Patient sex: M
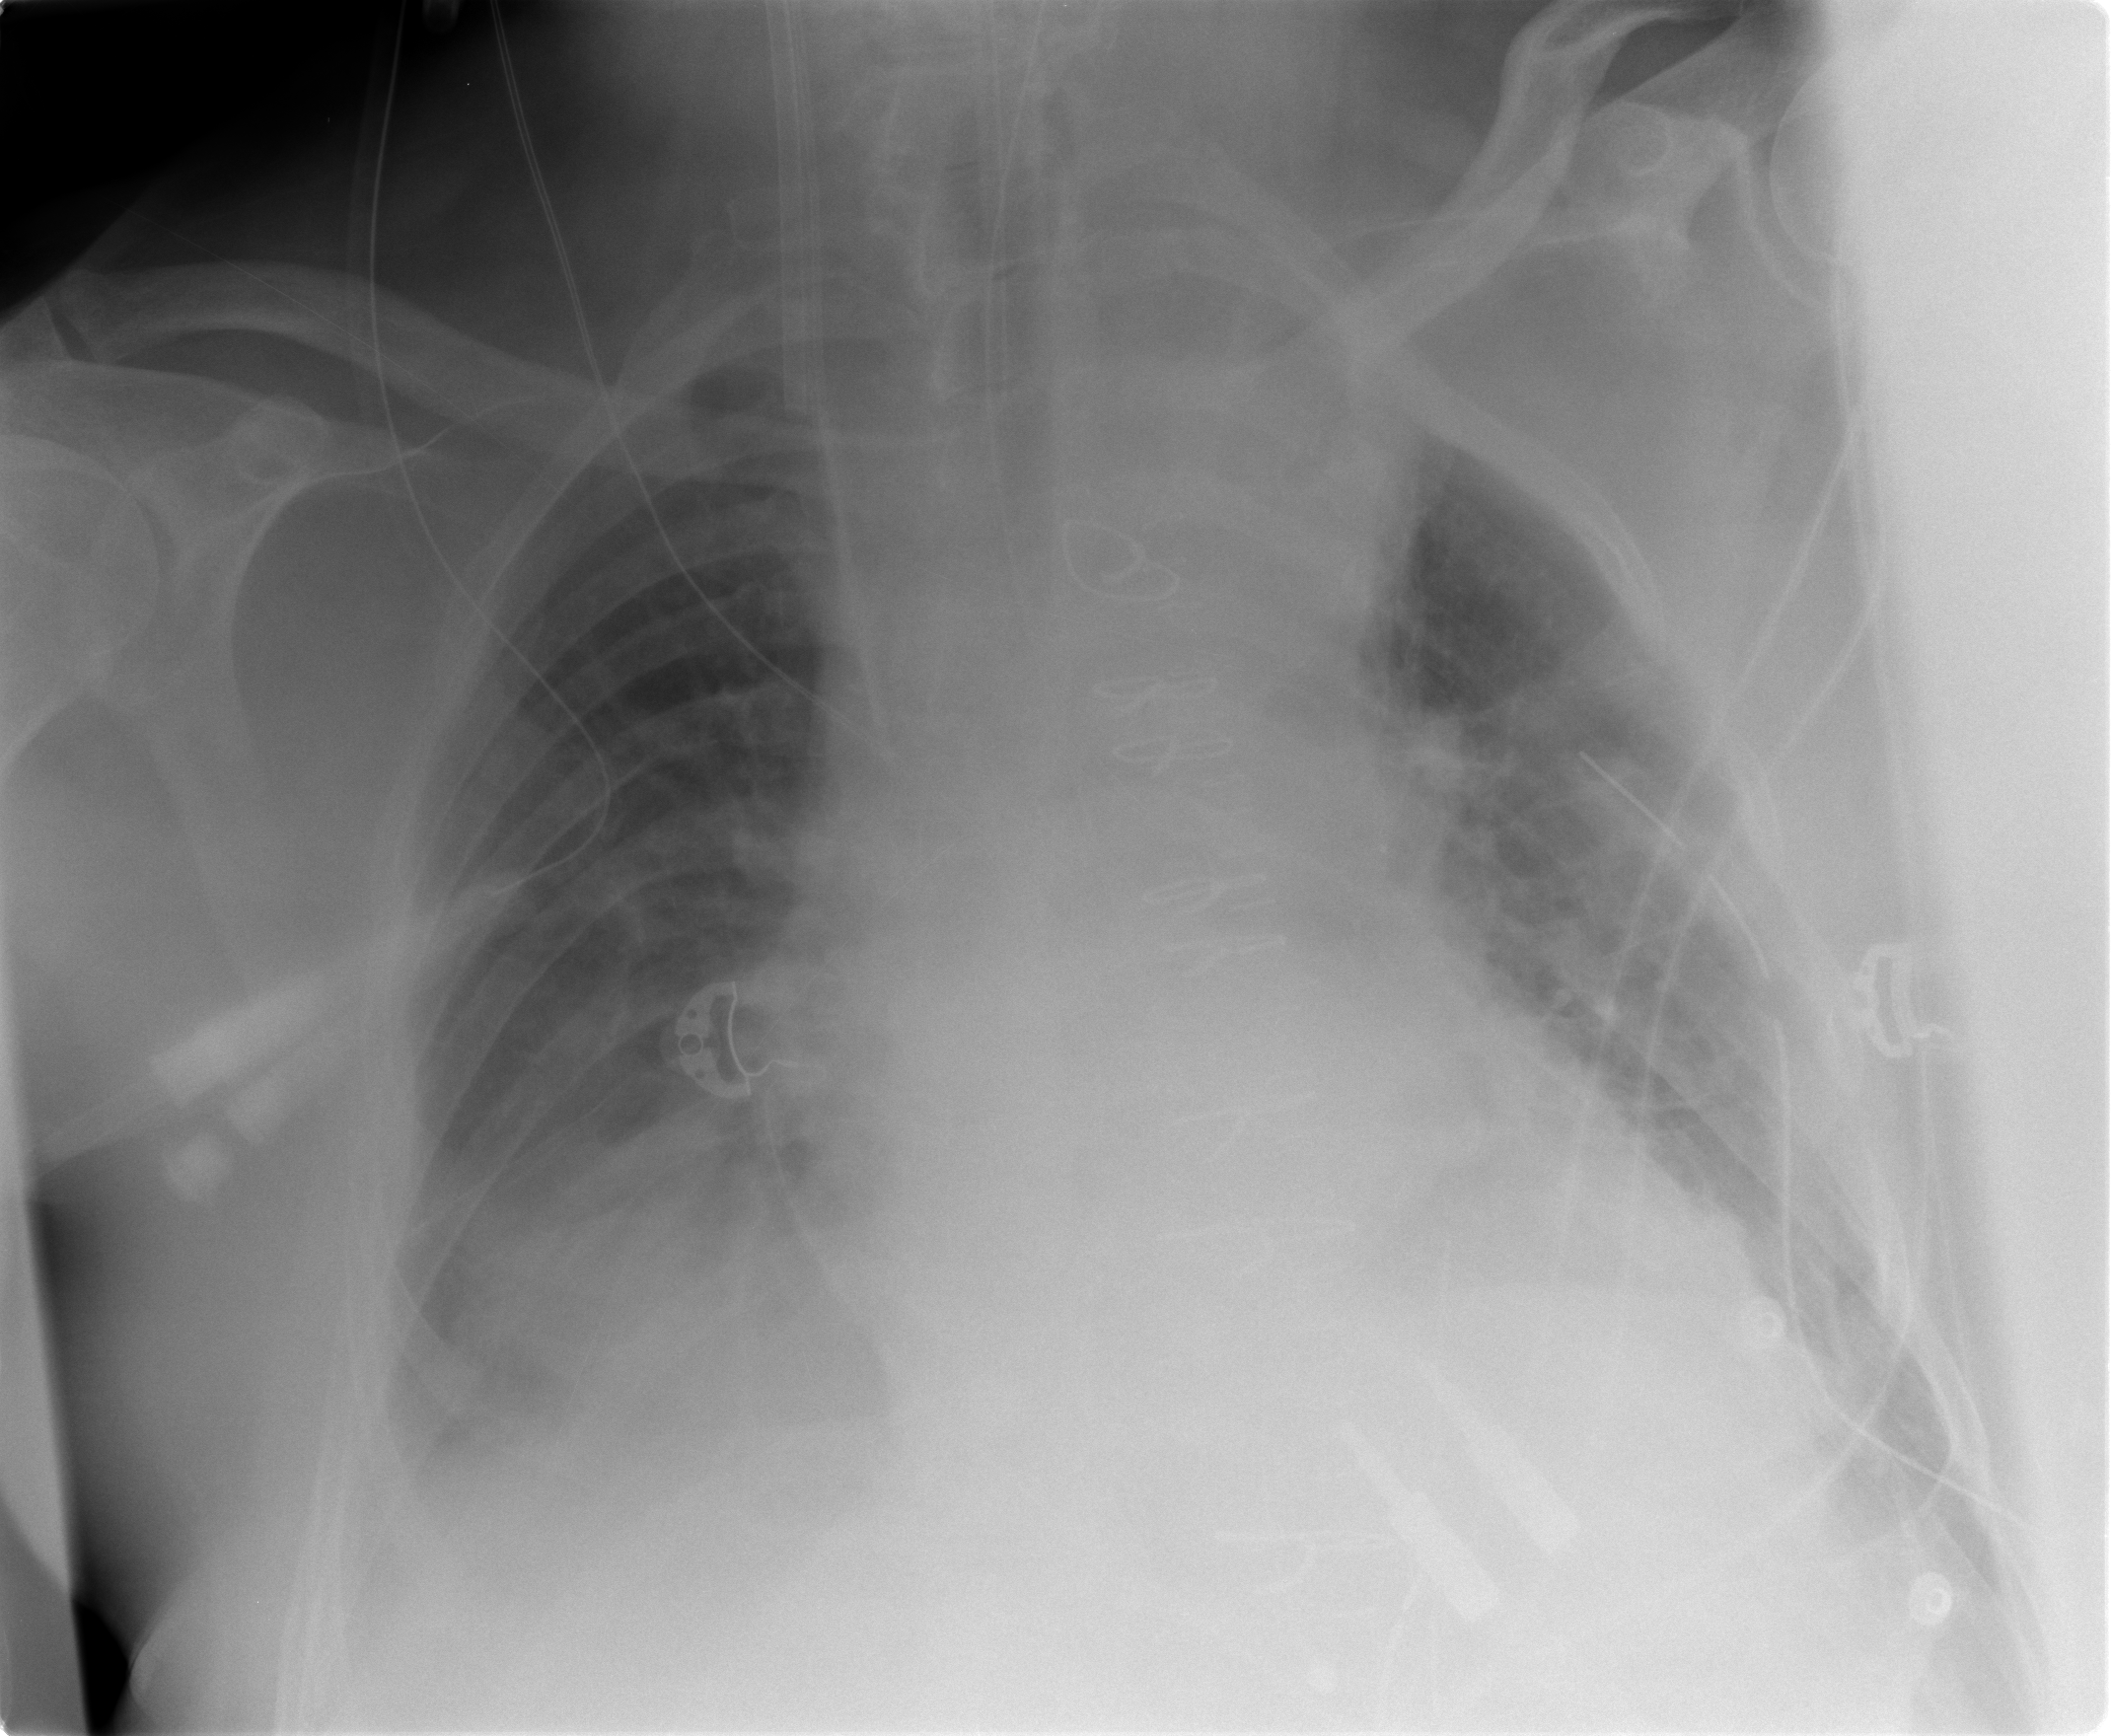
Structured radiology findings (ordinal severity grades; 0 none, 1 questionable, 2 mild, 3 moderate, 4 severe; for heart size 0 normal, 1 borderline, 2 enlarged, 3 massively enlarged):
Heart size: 2
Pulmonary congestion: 2
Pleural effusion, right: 2
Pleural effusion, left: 2
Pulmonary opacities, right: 0
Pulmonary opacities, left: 0
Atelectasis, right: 2
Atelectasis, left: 2